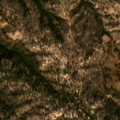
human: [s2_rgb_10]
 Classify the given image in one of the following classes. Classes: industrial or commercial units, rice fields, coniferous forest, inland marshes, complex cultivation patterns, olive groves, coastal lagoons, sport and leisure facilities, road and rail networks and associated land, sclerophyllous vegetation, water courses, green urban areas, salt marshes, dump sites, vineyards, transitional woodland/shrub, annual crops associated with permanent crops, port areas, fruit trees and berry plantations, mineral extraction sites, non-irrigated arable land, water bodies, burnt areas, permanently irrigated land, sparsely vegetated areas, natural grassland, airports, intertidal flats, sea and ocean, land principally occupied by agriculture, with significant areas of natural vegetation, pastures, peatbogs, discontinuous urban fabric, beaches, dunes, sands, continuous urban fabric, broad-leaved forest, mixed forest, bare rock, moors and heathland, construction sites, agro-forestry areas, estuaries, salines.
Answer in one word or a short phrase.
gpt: agro-forestry areas, broad-leaved forest, transitional woodland/shrub